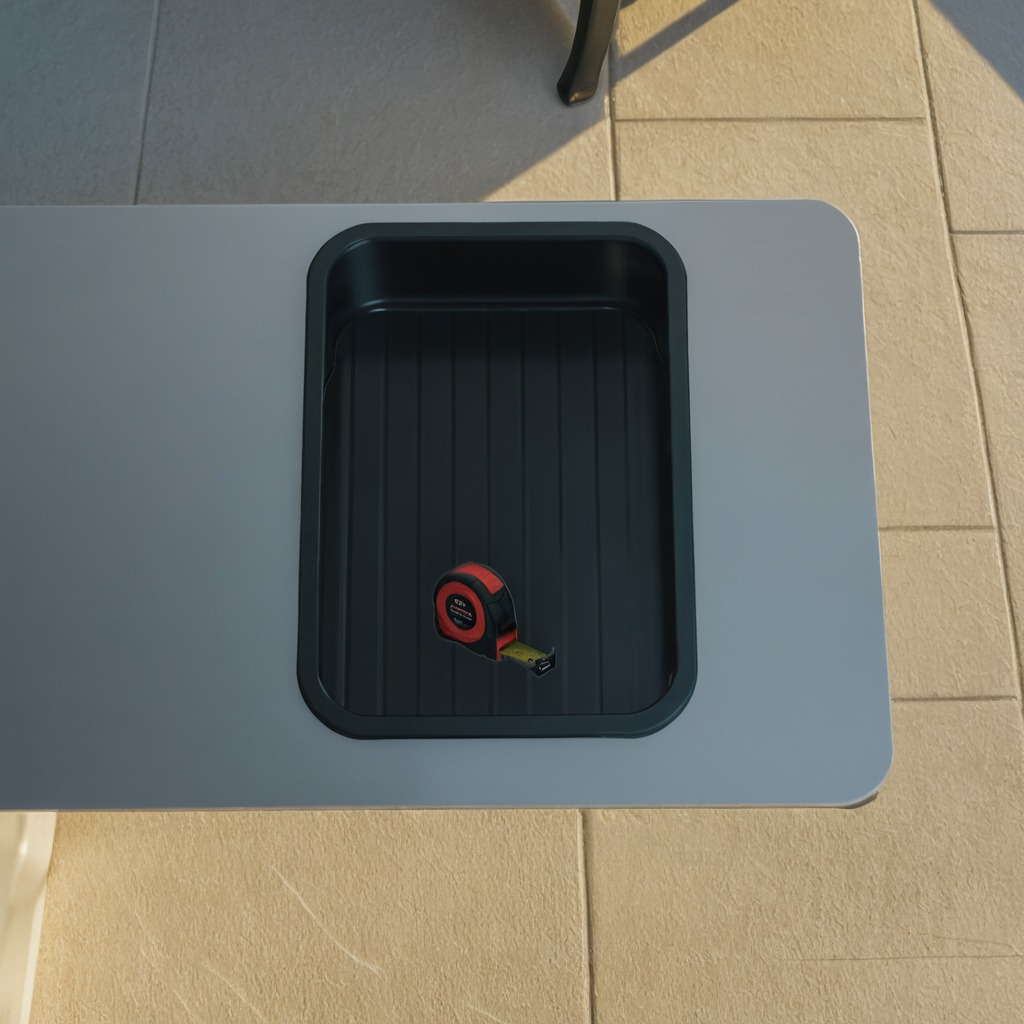
A measuring tape is lying on a clean utility table in a temporary outdoor tool station afternoon light present textured surface.